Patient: sex M, age 29
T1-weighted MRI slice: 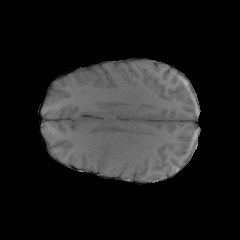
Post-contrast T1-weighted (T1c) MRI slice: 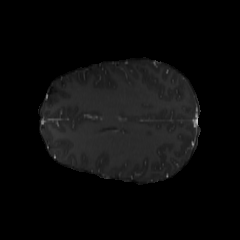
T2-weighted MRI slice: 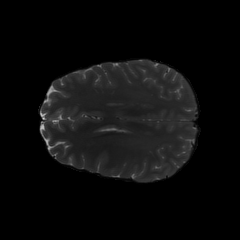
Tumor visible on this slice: no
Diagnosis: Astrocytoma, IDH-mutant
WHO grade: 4